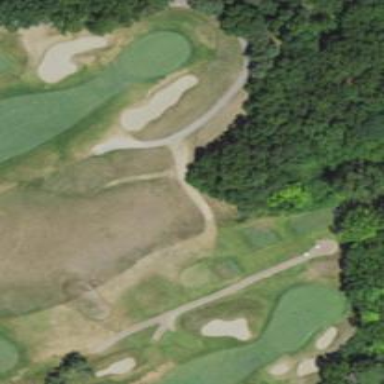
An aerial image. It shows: Path for both road and golf.